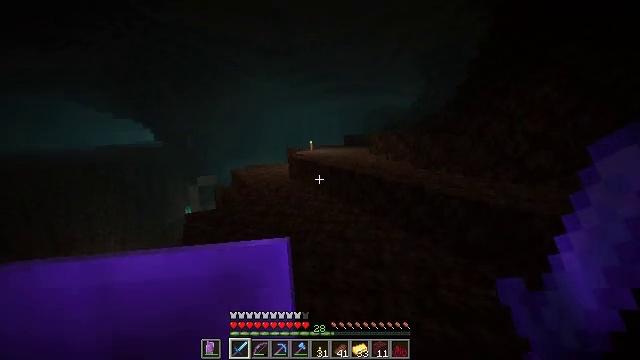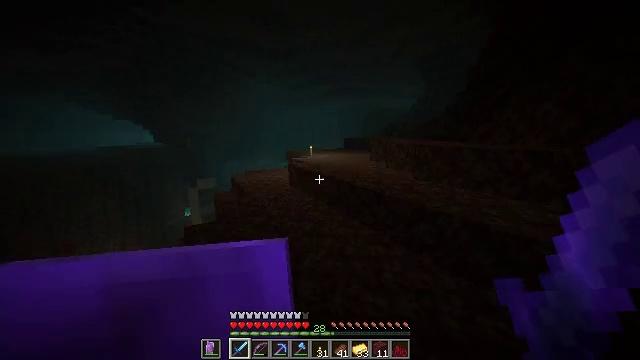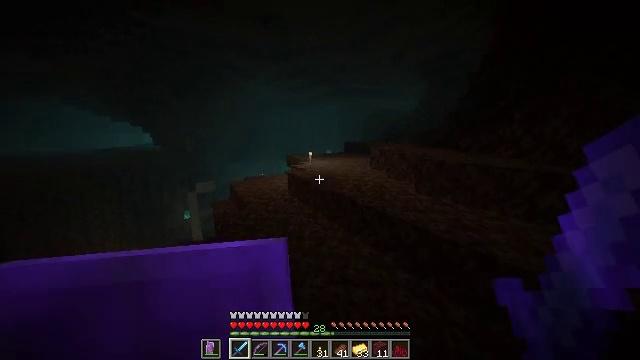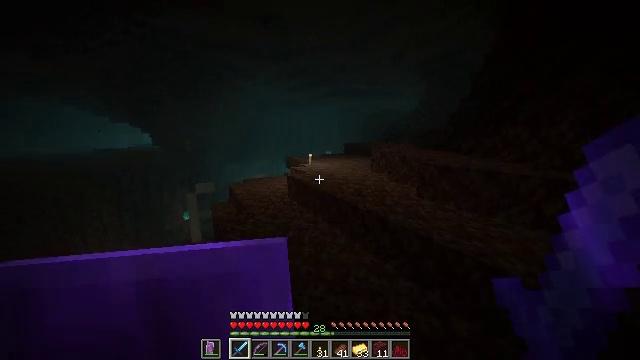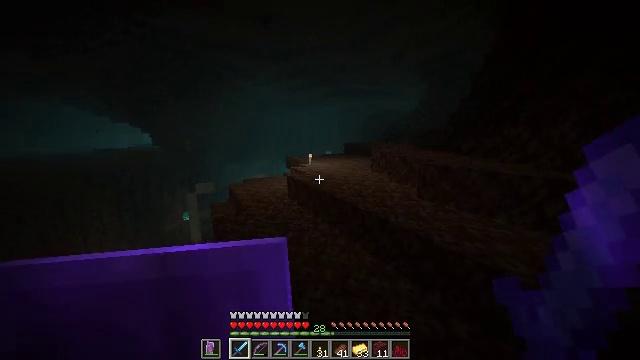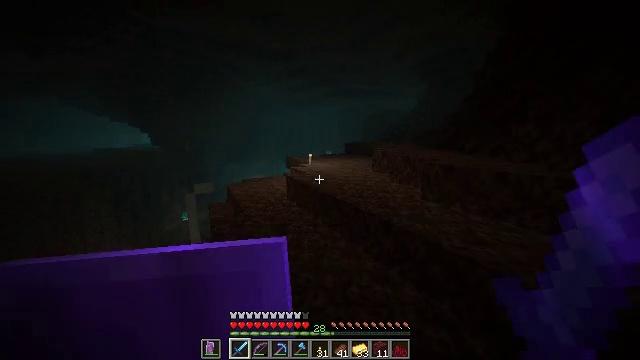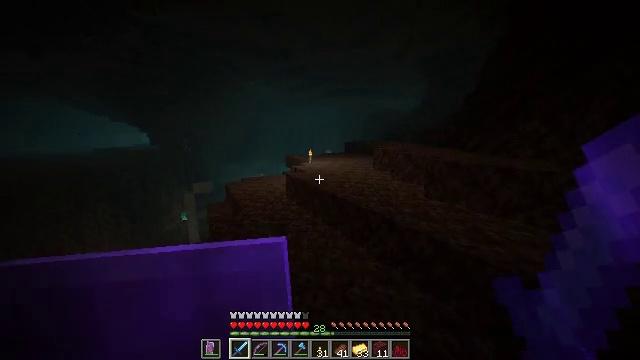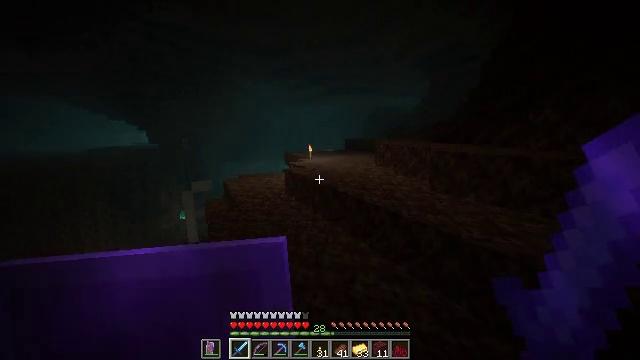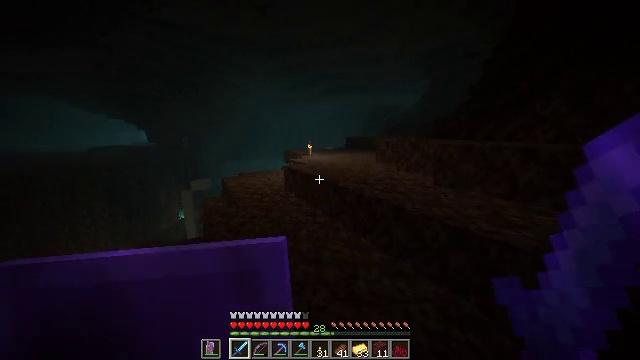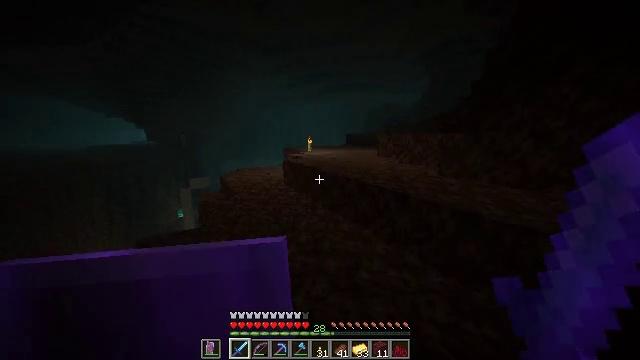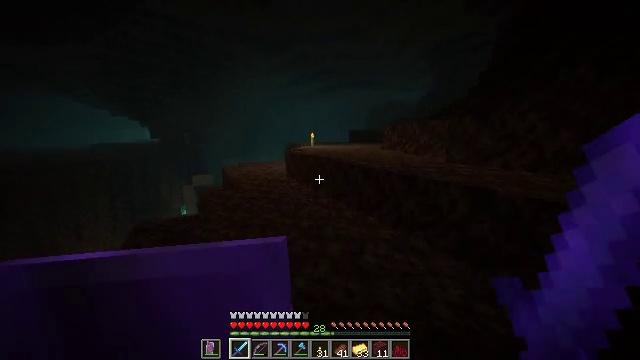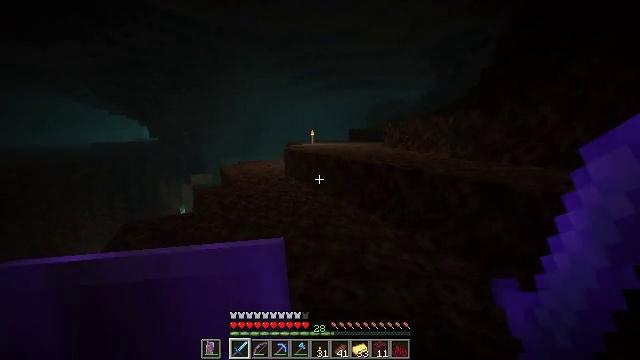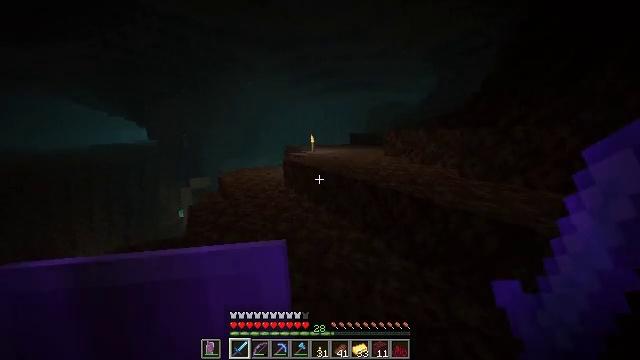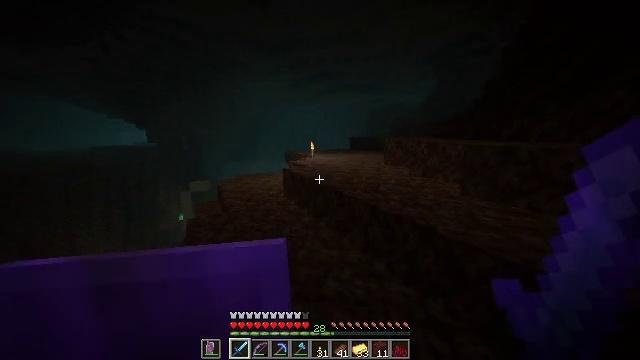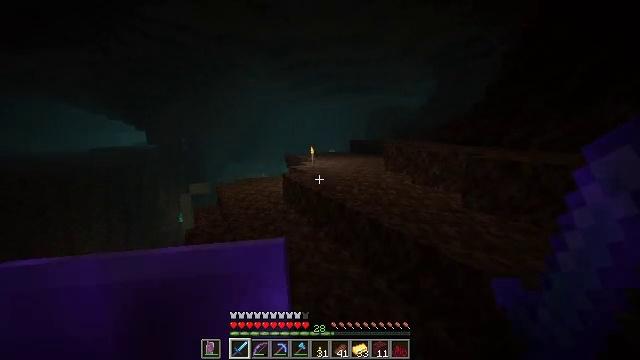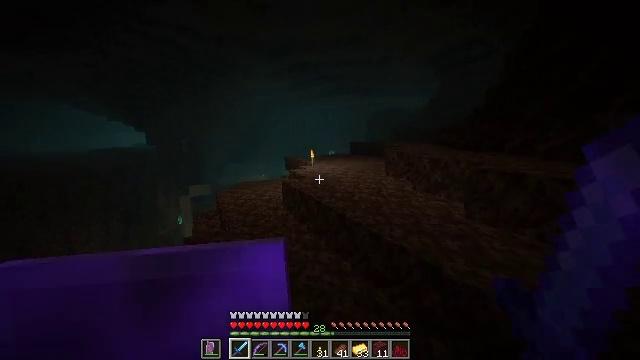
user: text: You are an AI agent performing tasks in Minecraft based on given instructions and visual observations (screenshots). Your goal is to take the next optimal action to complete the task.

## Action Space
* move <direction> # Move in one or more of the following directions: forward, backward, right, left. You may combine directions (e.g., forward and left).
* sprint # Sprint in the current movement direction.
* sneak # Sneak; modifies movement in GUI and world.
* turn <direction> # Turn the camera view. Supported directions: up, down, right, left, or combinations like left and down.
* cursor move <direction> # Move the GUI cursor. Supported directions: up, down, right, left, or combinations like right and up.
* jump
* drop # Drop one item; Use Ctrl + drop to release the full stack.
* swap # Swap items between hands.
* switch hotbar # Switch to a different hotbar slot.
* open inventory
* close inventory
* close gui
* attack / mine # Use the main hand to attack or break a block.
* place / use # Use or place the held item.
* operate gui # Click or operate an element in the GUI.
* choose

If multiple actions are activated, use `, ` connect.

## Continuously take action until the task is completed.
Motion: motion action
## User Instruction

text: Attack the torch to pick it up.
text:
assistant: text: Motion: move forward, jump
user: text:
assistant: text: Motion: move forward, jump
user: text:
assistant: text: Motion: move forward, jump
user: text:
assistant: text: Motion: move forward
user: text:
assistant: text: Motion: move forward
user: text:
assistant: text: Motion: move forward
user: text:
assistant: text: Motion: move forward
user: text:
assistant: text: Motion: move forward
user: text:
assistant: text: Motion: move forward
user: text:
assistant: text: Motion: move forward
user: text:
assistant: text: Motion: move forward
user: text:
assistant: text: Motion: move forward, jump
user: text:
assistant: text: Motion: move forward, jump
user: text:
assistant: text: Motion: move forward, jump
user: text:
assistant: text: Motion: move forward, jump
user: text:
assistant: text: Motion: move forward, jump
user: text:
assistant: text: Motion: move forward
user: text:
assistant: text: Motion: move forward
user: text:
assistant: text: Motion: move forward
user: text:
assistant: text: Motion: move forward
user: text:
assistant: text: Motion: move forward, sprint
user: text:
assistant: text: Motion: move forward, sprint
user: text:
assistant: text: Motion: move forward, sprint, turn right and up
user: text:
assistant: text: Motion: move forward, turn right and up
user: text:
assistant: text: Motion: move forward
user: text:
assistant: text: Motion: move forward
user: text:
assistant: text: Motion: move forward
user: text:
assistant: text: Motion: move forward
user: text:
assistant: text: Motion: move forward
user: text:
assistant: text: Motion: move forward